Interaction volume radius: 10 \u00c5
Interaction volume height: 10 \u00c5
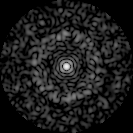
Disorder parameter: 0.8062